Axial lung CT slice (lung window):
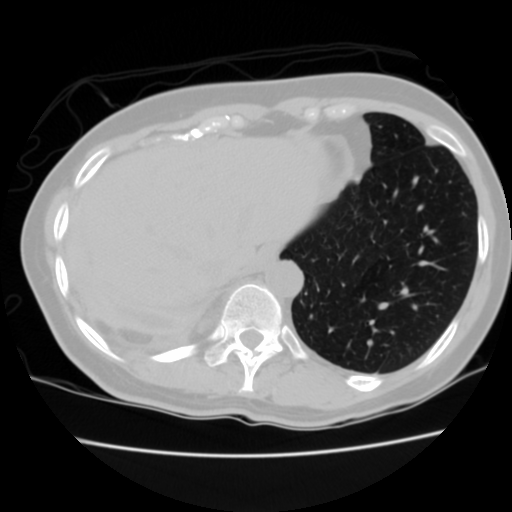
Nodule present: no